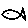
Label: fish